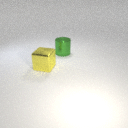
large green metal cylinder behind large yellow metal cube